Question: What is the measurement shown in the image?
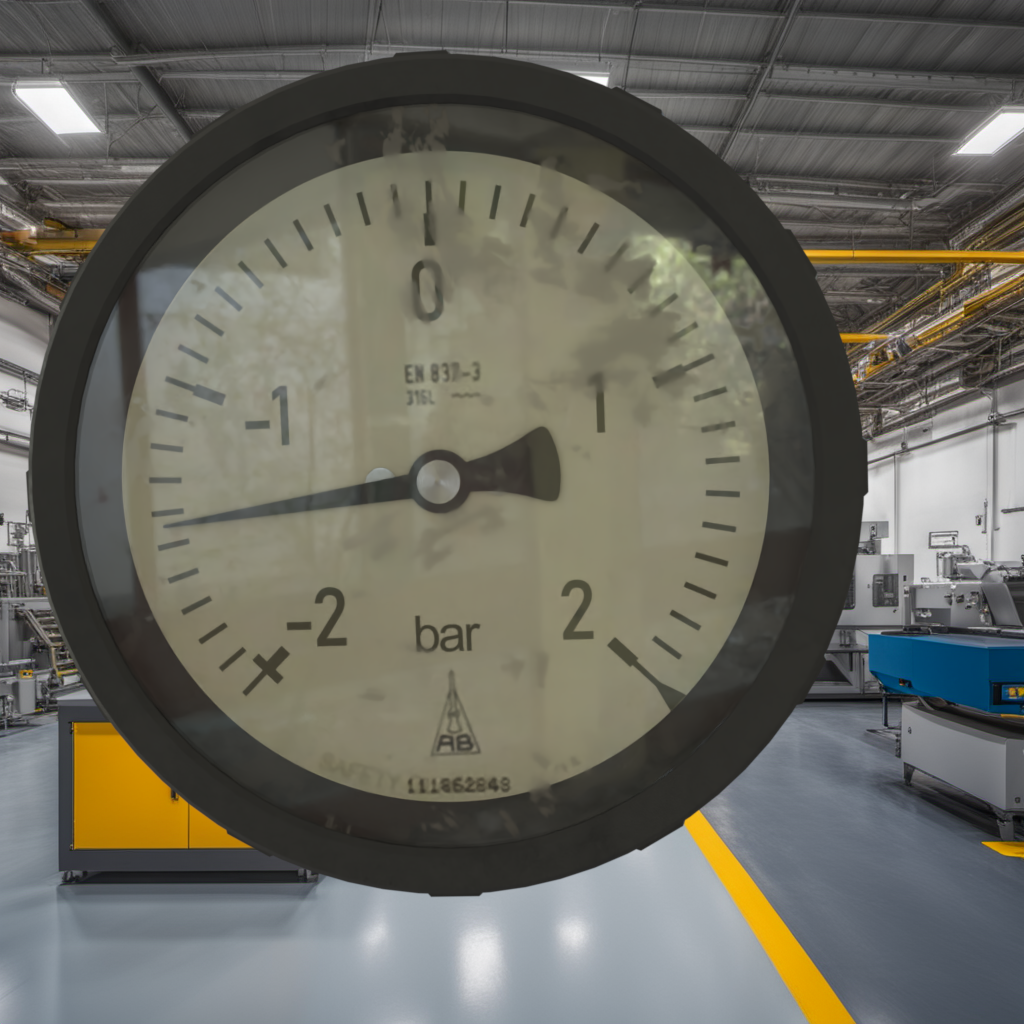
Answer: The result is -1.5
Question: What is the range of this measurement?
Answer: The range is from -2 to 2
Question: What is the minimum and maximum value range of the measurement in the image?
Answer: The minimum value is -2 and the maximum value is 2